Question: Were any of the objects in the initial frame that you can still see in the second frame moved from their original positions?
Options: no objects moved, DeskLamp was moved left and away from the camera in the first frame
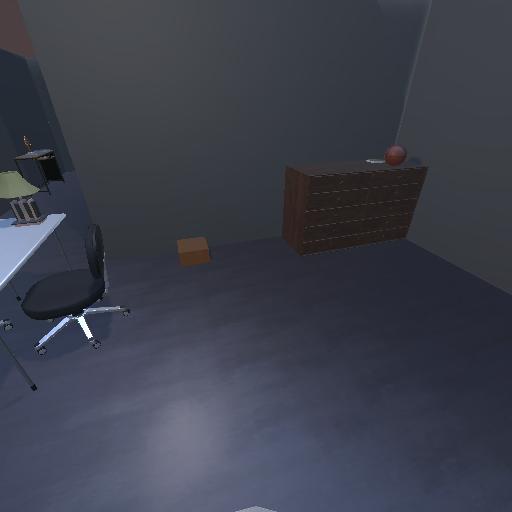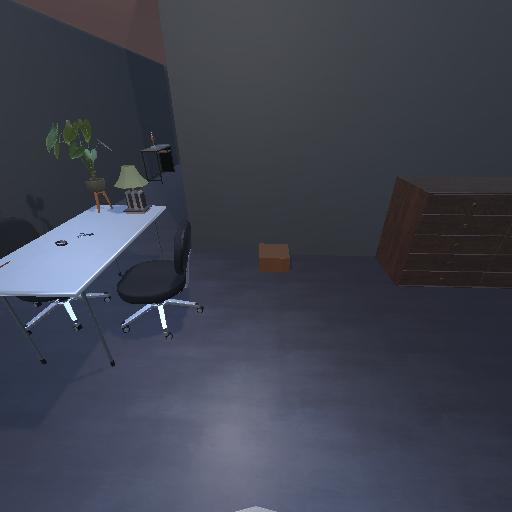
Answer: no objects moved